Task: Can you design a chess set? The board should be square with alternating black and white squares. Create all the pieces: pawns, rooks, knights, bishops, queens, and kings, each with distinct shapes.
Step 969:
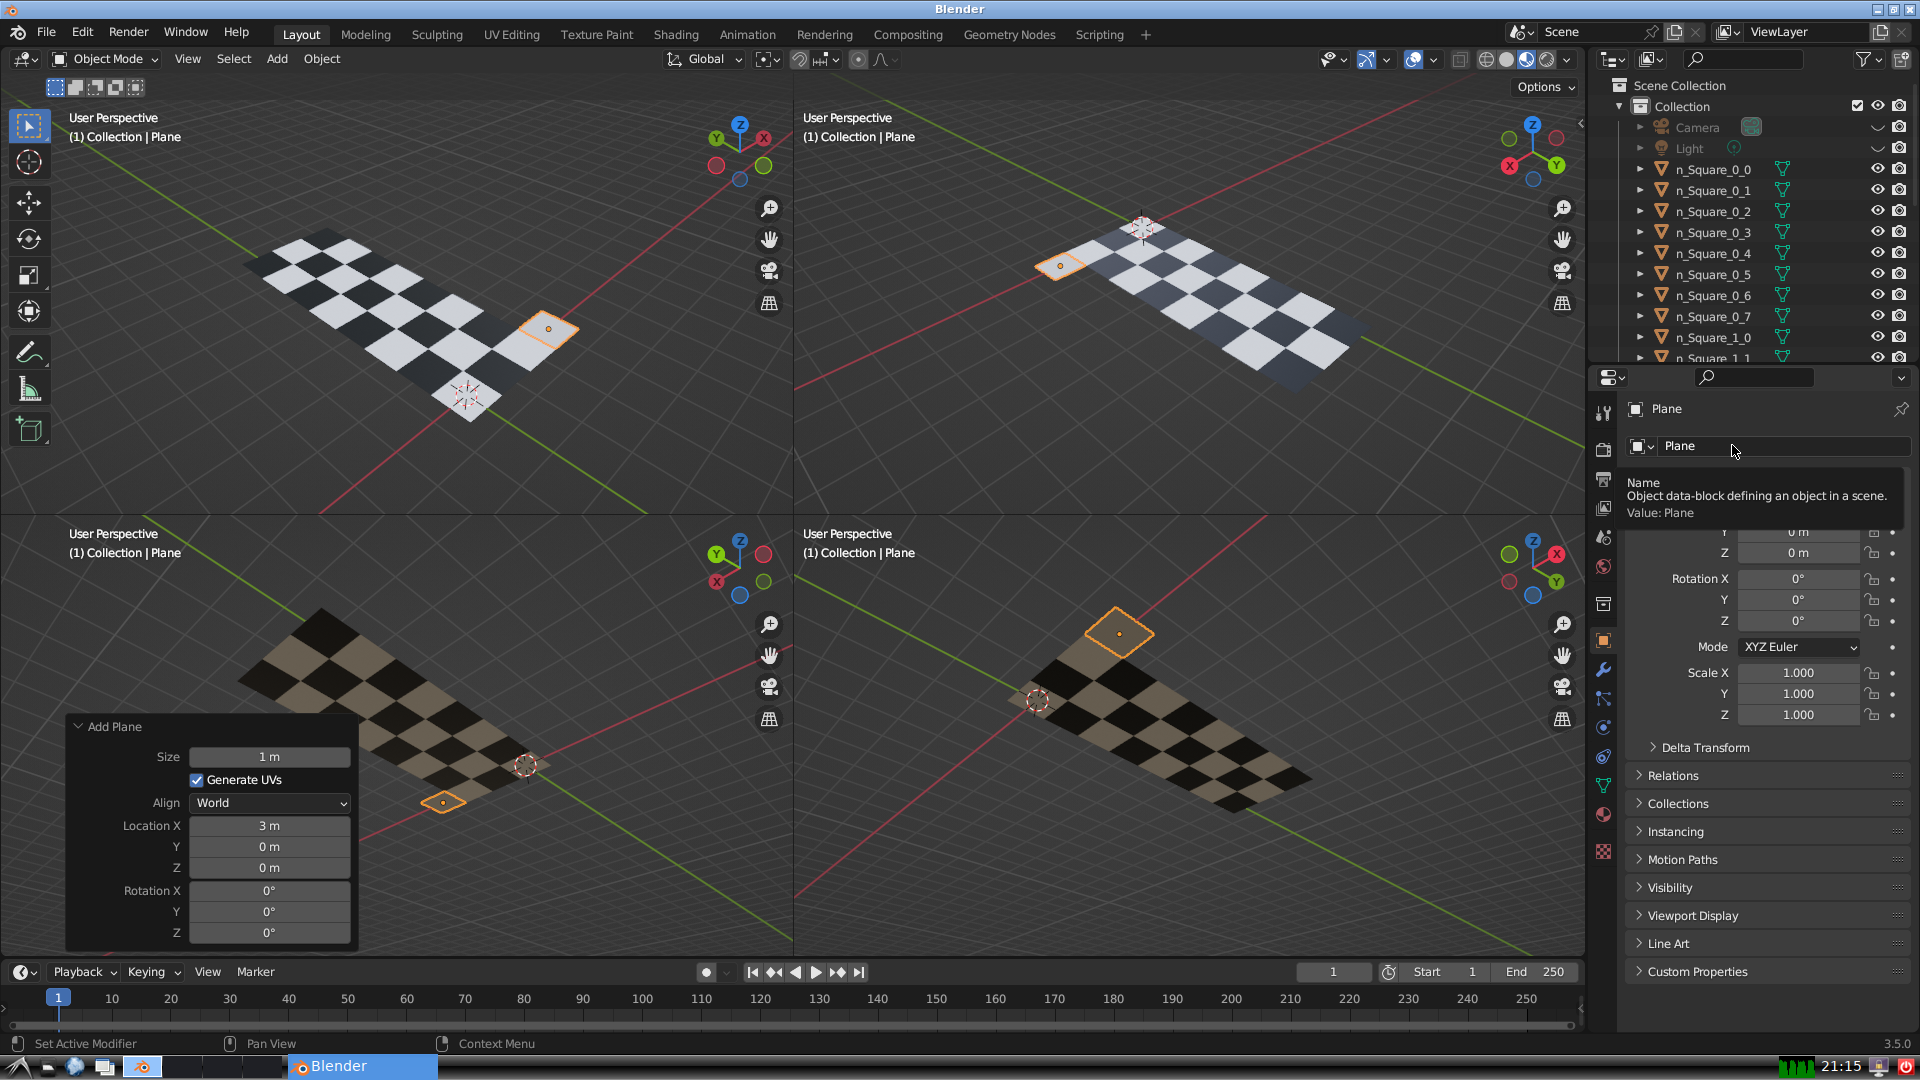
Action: click: no